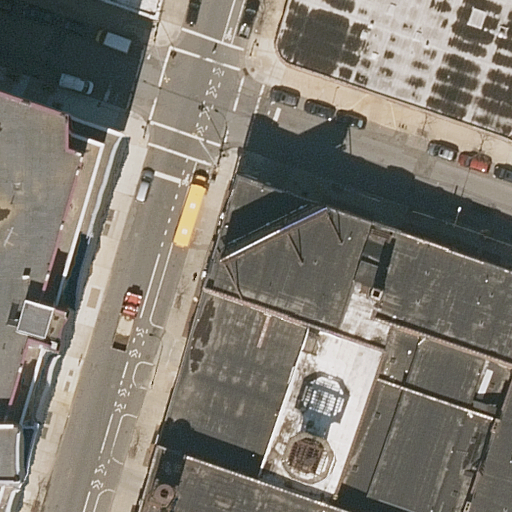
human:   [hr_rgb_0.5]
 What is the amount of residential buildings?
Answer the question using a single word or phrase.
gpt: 4

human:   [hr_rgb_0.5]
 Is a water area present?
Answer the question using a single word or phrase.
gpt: no

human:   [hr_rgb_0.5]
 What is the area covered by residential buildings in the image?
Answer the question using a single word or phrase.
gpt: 1987m2

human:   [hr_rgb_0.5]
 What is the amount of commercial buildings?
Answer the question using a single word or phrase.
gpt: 0

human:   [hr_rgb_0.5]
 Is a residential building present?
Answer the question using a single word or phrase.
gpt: yes

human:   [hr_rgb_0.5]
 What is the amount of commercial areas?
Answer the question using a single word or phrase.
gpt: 0

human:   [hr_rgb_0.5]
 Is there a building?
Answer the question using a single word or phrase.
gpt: yes

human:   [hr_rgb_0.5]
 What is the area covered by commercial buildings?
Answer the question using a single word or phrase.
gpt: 0m2

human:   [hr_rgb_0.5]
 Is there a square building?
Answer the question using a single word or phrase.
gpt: no

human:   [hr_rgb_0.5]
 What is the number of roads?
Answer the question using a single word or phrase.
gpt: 2

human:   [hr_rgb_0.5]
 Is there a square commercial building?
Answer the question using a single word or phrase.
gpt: no

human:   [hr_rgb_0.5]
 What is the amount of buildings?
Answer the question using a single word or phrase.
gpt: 4

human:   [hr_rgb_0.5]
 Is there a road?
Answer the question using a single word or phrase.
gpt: yes

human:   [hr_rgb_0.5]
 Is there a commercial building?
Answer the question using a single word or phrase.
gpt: no

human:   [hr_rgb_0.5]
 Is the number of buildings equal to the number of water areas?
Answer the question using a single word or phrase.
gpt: no

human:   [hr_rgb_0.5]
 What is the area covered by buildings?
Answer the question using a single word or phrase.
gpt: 1987m2

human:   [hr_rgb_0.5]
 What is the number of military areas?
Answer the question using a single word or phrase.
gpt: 0

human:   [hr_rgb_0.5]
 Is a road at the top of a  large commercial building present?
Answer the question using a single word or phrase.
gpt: no

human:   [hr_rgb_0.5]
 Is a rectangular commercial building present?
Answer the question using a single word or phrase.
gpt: no

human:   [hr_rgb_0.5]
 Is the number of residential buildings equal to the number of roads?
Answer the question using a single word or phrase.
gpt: no

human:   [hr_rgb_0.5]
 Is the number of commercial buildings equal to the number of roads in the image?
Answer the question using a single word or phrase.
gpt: no

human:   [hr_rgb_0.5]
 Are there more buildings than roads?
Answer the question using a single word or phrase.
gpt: yes

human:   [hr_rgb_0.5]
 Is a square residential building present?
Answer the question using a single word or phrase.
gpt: no

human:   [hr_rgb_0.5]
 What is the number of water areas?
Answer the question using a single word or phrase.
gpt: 0

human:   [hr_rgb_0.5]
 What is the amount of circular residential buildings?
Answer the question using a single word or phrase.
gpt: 0

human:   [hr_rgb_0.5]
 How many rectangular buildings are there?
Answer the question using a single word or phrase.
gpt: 4

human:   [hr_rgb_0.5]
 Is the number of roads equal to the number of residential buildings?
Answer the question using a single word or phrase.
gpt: no

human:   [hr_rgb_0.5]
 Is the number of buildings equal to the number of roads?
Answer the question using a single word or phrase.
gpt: no

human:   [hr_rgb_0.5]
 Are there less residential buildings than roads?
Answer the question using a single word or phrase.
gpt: no

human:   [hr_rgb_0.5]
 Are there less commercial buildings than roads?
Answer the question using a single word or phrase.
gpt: yes

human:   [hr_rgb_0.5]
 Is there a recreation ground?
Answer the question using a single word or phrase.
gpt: no

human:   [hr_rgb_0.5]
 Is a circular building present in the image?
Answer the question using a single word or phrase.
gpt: no

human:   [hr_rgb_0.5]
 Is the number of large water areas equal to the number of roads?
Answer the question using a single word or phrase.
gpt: no

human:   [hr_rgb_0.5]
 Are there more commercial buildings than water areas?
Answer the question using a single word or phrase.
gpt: no

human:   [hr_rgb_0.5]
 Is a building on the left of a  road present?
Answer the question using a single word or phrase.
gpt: yes

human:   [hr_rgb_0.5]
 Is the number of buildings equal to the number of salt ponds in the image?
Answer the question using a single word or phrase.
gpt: no

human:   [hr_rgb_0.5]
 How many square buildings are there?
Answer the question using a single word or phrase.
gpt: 0

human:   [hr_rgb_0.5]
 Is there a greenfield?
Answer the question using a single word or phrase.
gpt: no

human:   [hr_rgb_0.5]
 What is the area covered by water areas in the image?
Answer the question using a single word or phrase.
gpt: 0m2

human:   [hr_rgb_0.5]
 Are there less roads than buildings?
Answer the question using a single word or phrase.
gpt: yes

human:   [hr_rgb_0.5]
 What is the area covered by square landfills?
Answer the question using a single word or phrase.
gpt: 0m2

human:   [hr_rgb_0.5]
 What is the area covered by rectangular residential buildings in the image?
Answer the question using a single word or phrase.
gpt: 1987m2

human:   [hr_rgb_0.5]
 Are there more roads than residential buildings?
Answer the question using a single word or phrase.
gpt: no

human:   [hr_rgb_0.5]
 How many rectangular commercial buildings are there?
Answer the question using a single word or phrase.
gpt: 0

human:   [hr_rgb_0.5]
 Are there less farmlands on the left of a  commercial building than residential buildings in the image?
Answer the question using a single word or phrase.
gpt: yes

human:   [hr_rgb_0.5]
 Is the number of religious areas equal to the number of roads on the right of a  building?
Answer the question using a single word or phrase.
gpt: no

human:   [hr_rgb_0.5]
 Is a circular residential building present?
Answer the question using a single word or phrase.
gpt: no

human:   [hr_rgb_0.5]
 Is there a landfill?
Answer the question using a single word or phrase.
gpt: no

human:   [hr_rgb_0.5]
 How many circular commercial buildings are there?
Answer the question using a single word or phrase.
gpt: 0

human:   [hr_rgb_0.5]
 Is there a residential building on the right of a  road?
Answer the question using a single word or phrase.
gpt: yes

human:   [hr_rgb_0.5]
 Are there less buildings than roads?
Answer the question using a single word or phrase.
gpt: no

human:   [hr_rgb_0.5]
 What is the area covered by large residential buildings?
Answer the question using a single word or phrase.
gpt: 1786m2

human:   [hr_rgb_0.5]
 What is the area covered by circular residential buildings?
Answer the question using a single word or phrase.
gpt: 0m2

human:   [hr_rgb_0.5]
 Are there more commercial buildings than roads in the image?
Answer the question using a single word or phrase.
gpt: no

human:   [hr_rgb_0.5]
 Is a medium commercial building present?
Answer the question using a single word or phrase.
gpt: no

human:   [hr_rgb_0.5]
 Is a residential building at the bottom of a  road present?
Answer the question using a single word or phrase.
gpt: yes

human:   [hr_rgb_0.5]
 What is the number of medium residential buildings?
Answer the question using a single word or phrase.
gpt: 1

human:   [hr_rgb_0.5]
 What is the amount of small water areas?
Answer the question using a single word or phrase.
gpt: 0

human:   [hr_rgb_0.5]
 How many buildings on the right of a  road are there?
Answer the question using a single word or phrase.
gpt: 1

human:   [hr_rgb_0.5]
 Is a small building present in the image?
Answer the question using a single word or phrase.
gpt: yes

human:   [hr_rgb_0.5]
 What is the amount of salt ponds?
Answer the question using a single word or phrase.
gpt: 0

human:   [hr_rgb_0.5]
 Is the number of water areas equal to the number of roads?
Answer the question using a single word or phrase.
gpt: no

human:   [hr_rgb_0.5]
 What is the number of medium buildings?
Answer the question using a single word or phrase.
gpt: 1

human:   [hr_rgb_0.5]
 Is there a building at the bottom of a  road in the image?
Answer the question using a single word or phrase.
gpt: yes